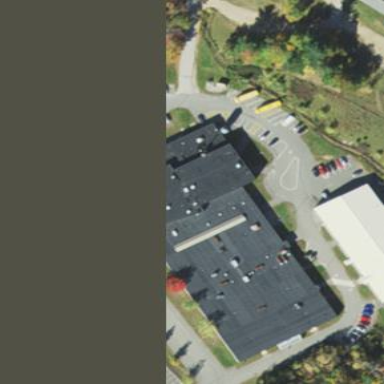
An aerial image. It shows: School.